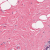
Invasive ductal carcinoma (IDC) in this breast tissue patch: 0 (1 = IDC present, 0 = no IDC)